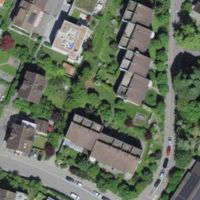
EUNIS habitat code: 54
Species observed at this site:
Milvus milvus